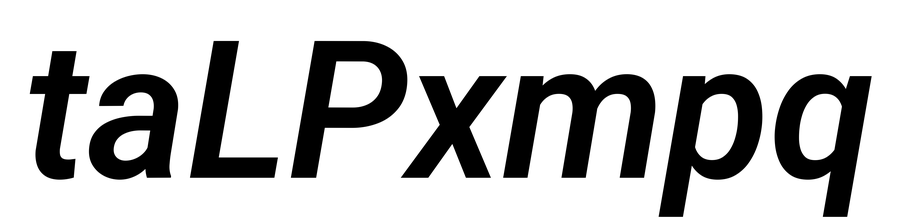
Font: Roboto-Italic_SemiBold_Italic